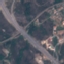
Land use / land cover: Highway